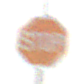
Verkehrszeichen: Stop
Umgebung: Outdoor, Suburban
Tageszeit: MorningAfternoon
Wetter: Overcast
Licht: Natural
Jahreszeit: NotSpecified
Kontrast: LowContrast